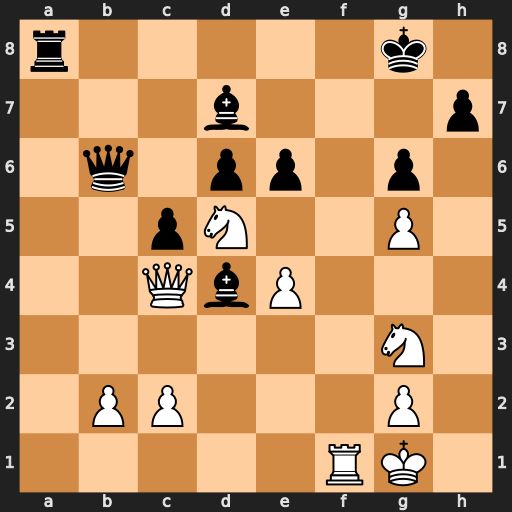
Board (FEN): r5k1/3b3p/1q1pp1p1/2pN2P1/2QbP3/6N1/1PP3P1/5RK1
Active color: w
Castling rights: -
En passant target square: -
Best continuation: Qxd4 cxd4 Nxb6